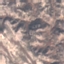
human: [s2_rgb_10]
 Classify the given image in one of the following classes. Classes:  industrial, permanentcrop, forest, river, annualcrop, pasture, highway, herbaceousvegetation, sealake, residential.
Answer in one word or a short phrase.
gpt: HerbaceousVegetation